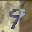
Label: 9